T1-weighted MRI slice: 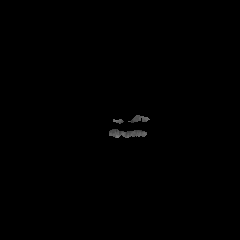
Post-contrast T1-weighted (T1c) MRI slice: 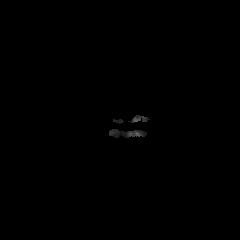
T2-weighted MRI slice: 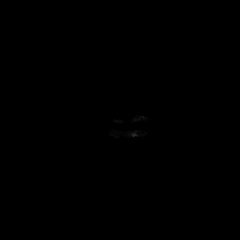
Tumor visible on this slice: no